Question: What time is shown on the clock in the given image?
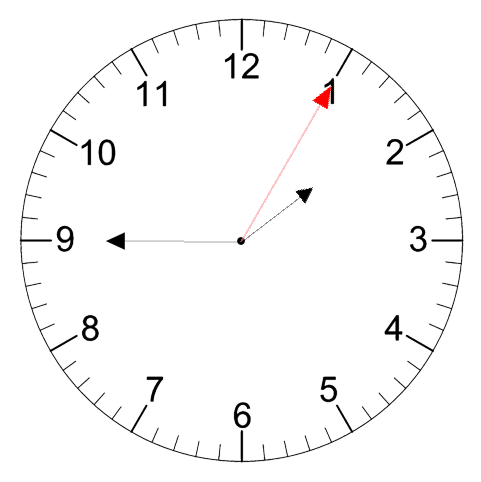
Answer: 01:45:05